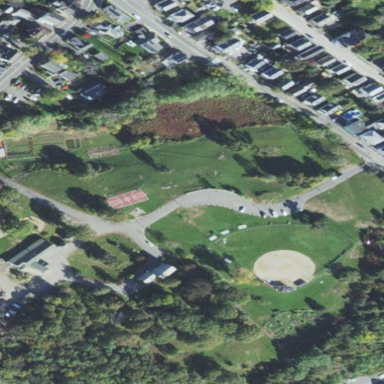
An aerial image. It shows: Lovely park for leisure and relaxation.